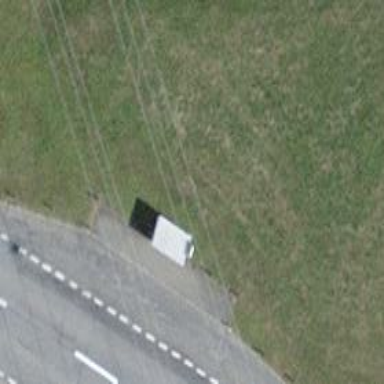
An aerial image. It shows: Bus stop with platform for public transport.